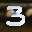
Label: 3